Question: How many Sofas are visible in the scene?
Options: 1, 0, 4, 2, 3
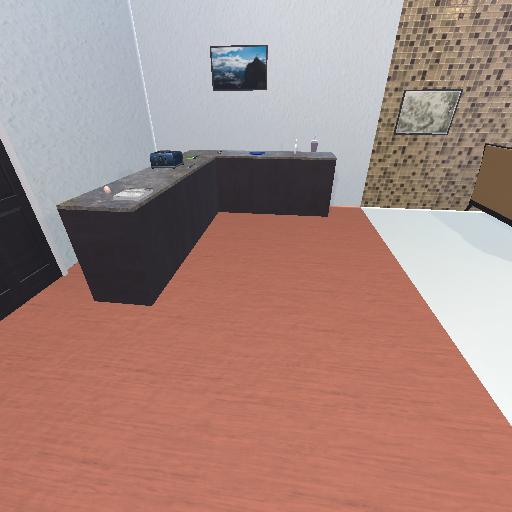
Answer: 1